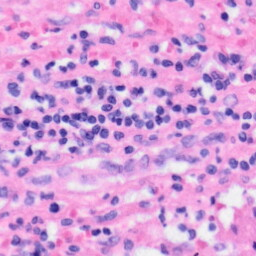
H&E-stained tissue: Liver